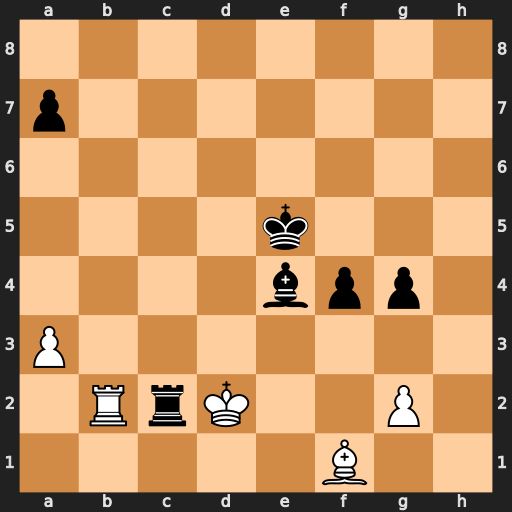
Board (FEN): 8/p7/8/4k3/4bpp1/P7/1RrK2P1/5B2
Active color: w
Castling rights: -
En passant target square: -
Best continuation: Rxc2 Bxc2 Kxc2